Field crop: maize
Growth stage: 2
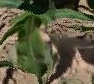
Species: maize